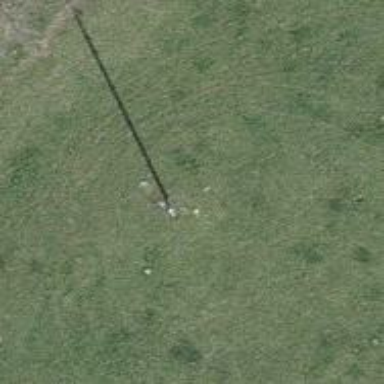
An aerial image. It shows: Power pole.